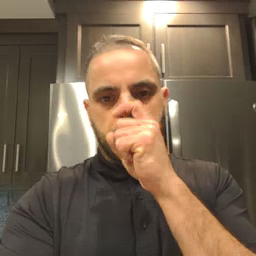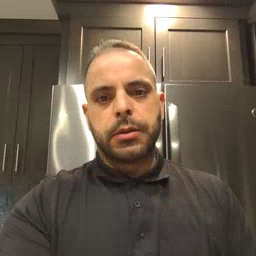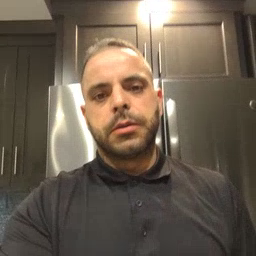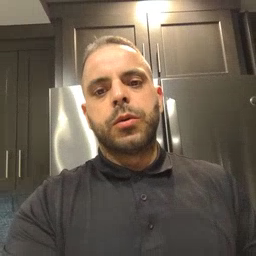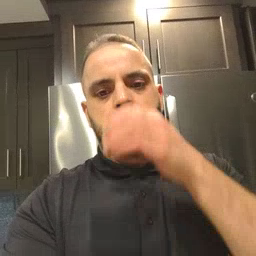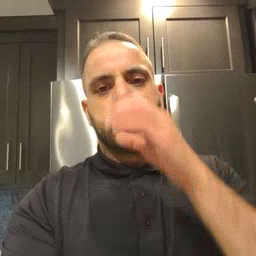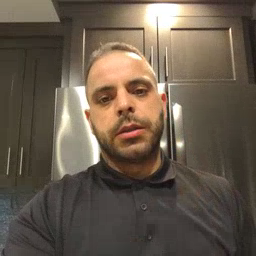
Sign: drink